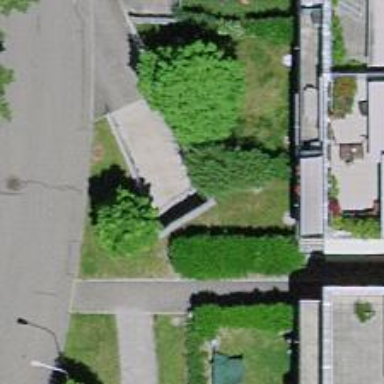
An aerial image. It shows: Parking entrance.